Question: I am using Android NDK with eclipse. I have settled everything up to debugging android native code, using many QAs in stack overflow. Now at the end of setups, in the debug configuration there is no debugger known by eclipse in the list. You see the window in the picture below.

Following <URL>, there should be 'gdbserver Debugger' option in that list.
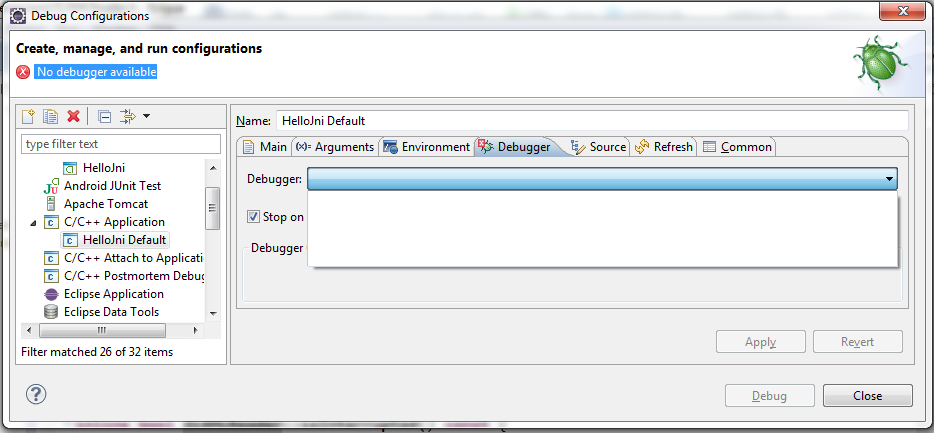
Answer: the tutorial you followed is a bit old, ADT supports NDK projects a lot better now.
Can you try adding native support to your project:

Then launching debug as "Android Native Application":

I've made a screencast some time ago to demonstrate this: <URL>